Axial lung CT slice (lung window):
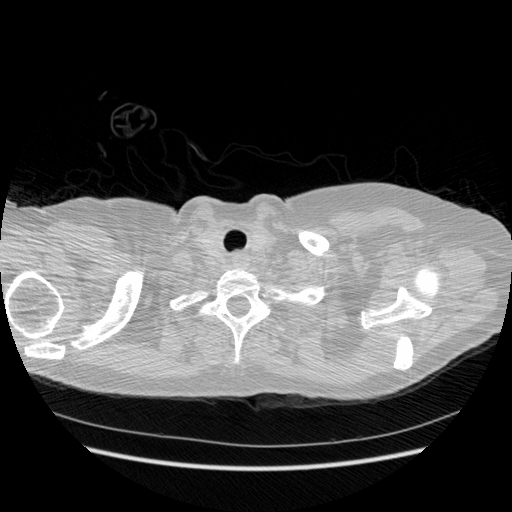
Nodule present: no